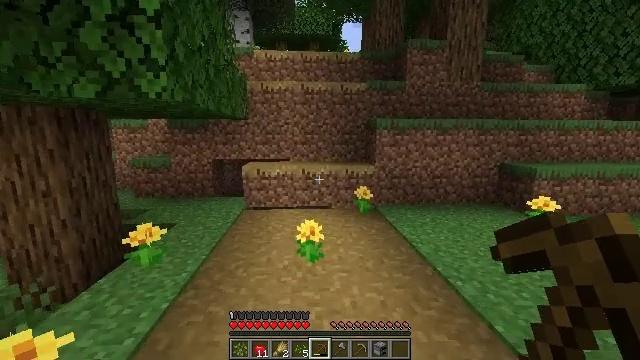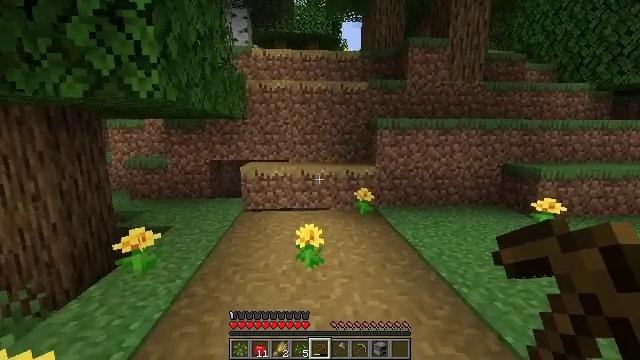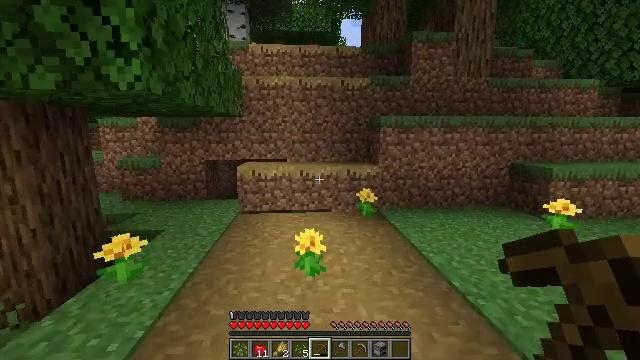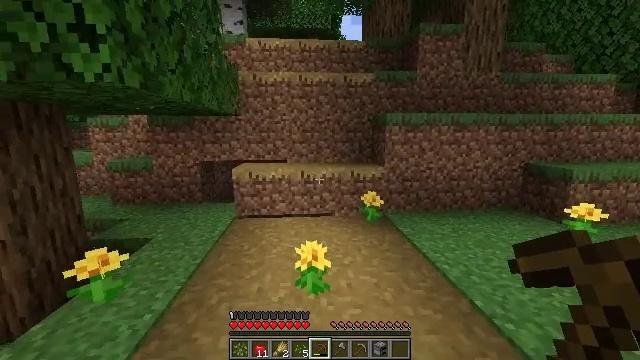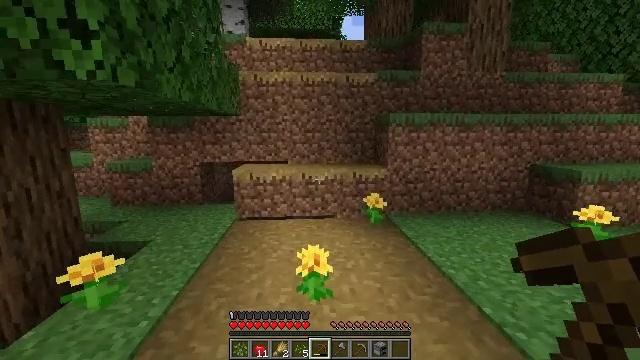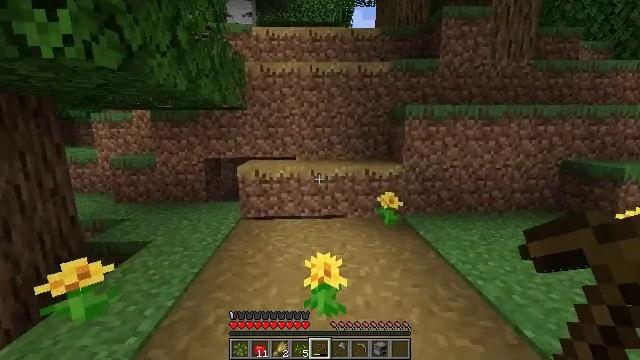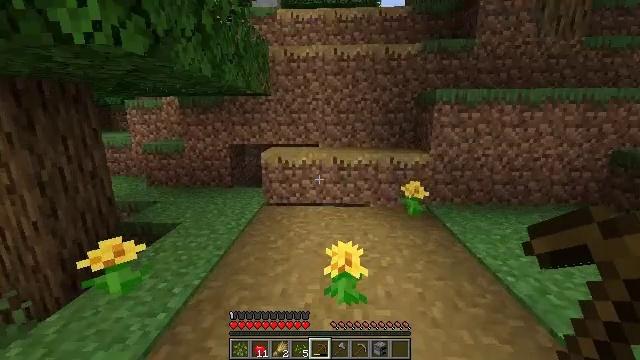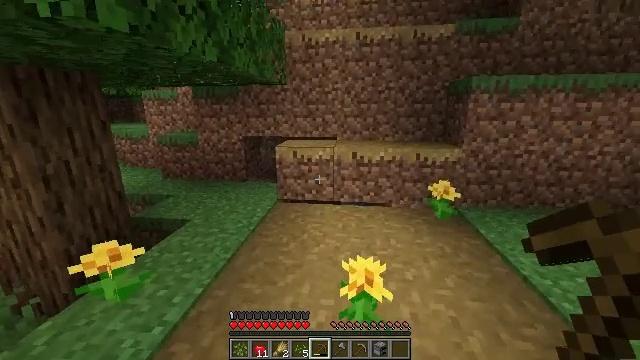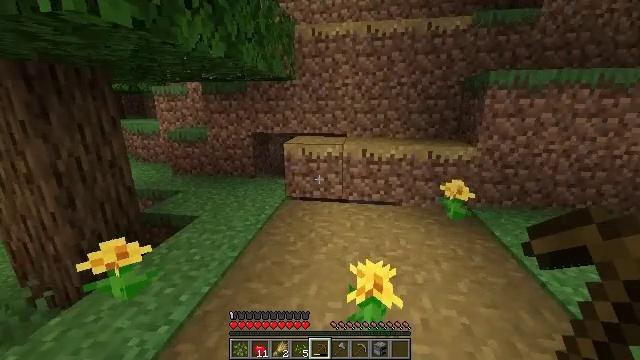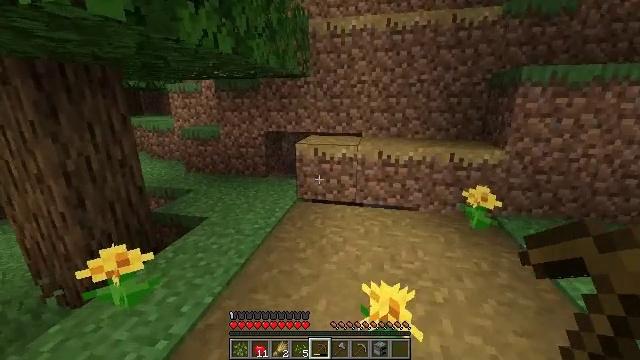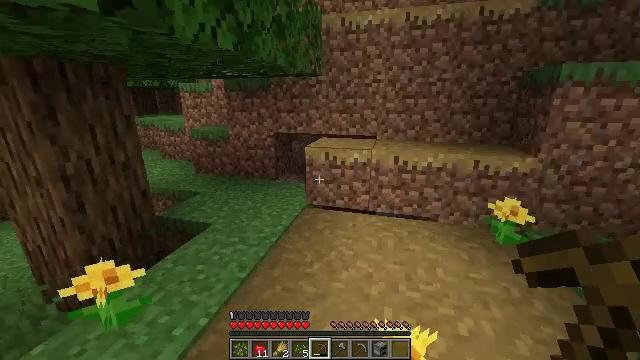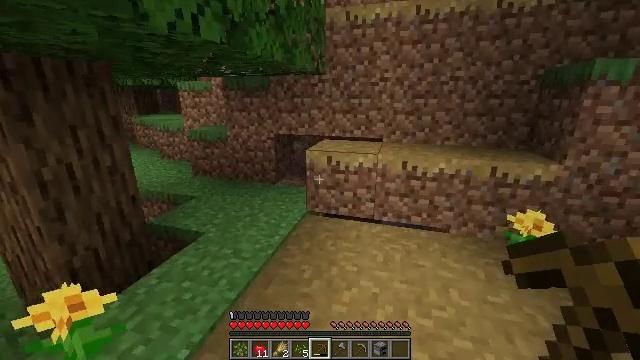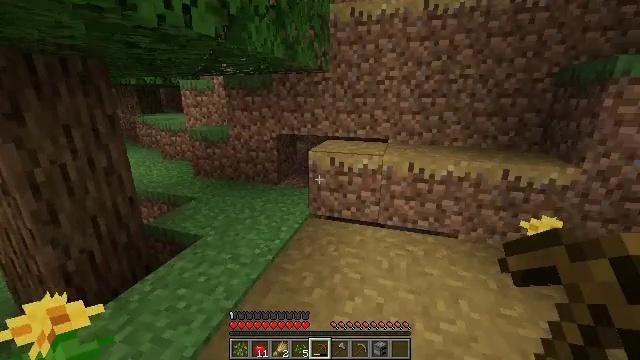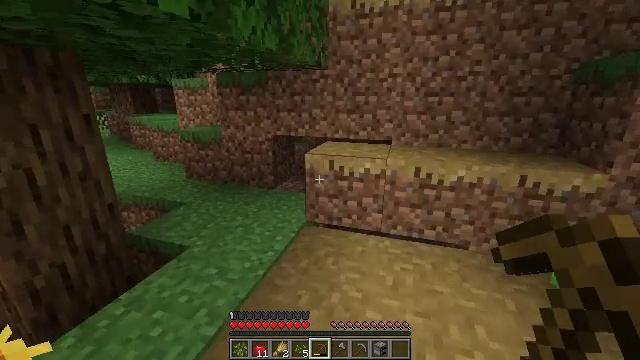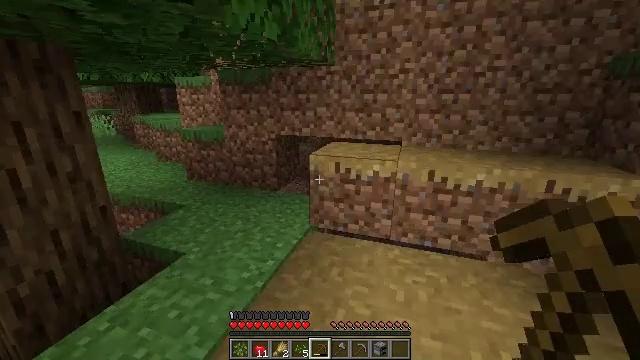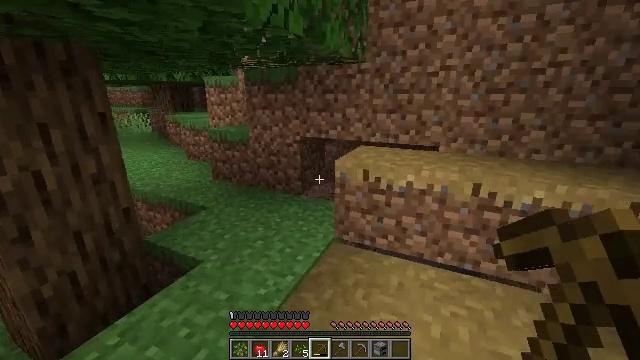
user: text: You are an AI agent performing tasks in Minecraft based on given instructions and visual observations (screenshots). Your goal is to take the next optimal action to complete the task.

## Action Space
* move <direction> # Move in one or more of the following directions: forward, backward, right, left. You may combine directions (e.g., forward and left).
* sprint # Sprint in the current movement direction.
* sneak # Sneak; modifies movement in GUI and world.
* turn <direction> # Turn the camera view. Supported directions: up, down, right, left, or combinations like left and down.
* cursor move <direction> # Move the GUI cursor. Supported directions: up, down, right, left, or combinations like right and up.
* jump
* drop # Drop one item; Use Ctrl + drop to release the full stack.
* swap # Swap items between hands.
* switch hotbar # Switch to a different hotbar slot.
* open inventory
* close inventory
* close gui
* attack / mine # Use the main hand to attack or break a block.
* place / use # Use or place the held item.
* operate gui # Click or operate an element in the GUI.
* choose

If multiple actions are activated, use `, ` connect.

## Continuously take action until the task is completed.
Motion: motion action
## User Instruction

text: Dig the grass path to transform it.
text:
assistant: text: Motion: move forward
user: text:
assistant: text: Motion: move forward
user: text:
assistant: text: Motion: move forward
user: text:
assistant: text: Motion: move forward
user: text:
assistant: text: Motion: move forward, turn left and down
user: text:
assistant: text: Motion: move forward, turn left and down
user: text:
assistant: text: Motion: move forward, turn left and down
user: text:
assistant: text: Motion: move forward, turn left
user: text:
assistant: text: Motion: move forward, turn left
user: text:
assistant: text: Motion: move forward, turn left
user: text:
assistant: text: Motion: move forward, turn left
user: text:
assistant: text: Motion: move forward
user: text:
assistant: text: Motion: move forward
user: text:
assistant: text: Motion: move forward, turn left
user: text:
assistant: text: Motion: move forward, turn left
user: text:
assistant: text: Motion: move forward, turn left
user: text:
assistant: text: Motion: move forward, turn left
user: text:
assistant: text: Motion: move forward, turn left
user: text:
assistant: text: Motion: move forward, turn left
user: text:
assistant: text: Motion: move forward, turn left
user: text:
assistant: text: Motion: move forward
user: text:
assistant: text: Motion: move forward, turn left
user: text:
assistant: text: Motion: move forward
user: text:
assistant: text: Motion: move forward
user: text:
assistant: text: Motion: move forward
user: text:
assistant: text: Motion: no_op
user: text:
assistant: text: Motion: no_op
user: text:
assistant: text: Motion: no_op
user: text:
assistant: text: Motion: no_op
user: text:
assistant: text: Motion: no_op